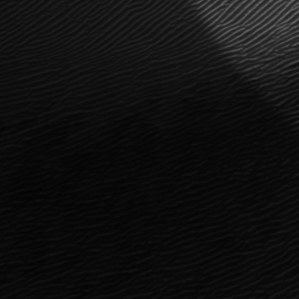
Label: frost